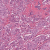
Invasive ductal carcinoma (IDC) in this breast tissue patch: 1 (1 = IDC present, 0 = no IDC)